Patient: sex F, age 77
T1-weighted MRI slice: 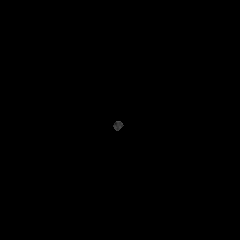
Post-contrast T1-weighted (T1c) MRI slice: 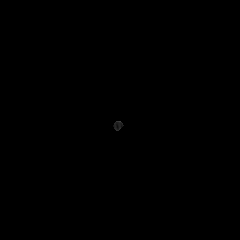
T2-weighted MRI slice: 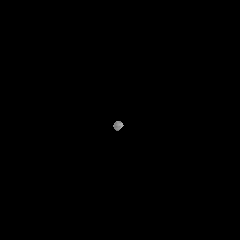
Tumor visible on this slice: no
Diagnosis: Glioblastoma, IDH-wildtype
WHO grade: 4